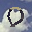
Label: 0